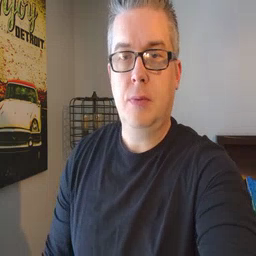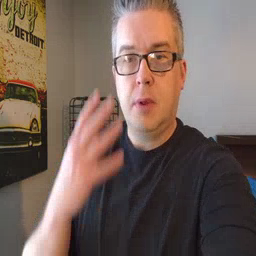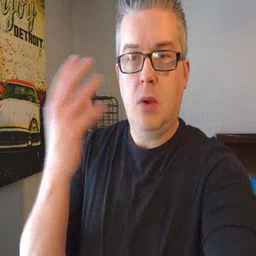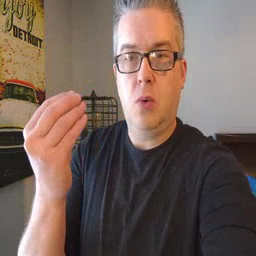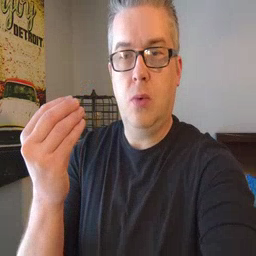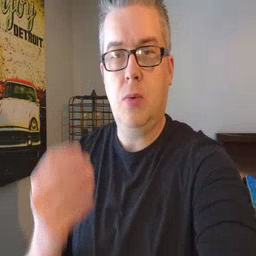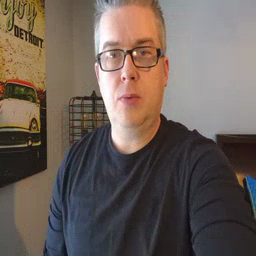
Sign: go